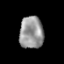
Tissue: prostate
Cell type: T cells
Senescence score: 0.3292
Nuclear area (px): 762
Mean DAPI intensity: 149.311